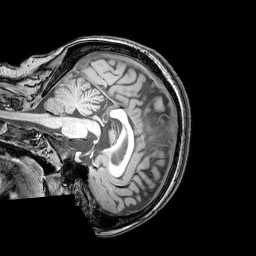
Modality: T1w
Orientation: sagittal
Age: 23
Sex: female
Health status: healthy
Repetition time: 0.081 s
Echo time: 0.037 s